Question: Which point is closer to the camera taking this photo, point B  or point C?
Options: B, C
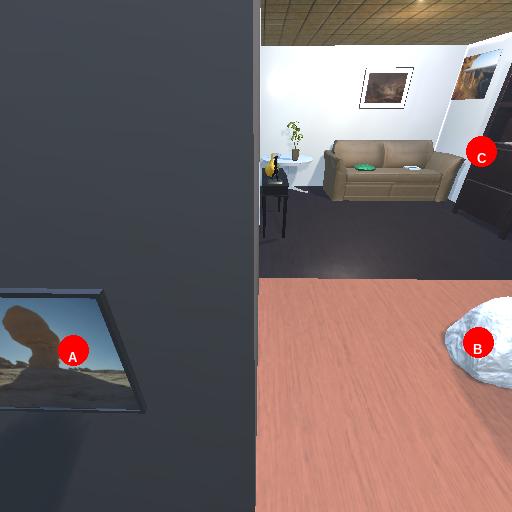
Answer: B